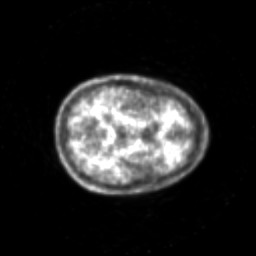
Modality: PET
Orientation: axial
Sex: male
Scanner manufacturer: siemens